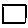
Label: square